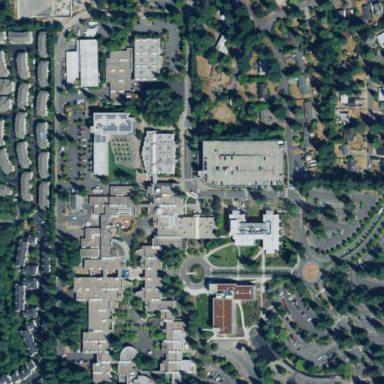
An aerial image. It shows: College.